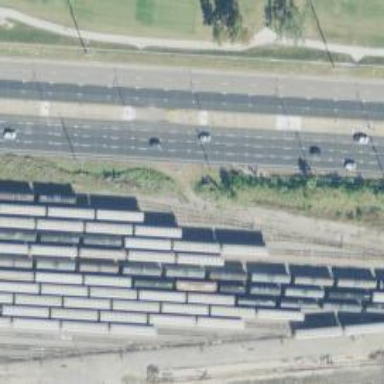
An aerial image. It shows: Railway yard in service.